Question: I have this application that reuses a sort of idiom in a number of places. There's a TPanel, and on it are some labels and buttons. The purpose is to allow the user to select a date range.

The "&Dates" caption is one label, and the "All Dates" part is a second one. When the user clicks the "Choose" button a form pops up presenting the user with a pair of Date/Time controls and OK/Cancel buttons. If the user hits OK after selecting some dates, the 2nd label changes to "From mm/dd/yyyy To mm/dd/yyyy".
Is it plausible to create a component that packages up these controls? I have been looking at various resources for component writers and they don't seem to be pointed at the problems I am thinking about, such as handling the onclick events for the buttons. If this is a reasonable thing to attempt, I'd also appreciate pointers to descriptions of how to make such a "composite control."
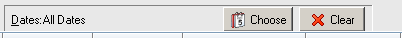
Answer: It's reasonable, yes.
To create such a component, just derive a new class from for instance TCustomPanel, and add the sub-components as fields within the class.
Like this:
'''
TMyDatePicker = class(TCustomPanel)
protected
FChooseButton: TButton;
FClearButton: TButton;
public
constructor Create(Owner: TComponent); override;
end;
constructor TMyDatePicker.Create(Owner: TComponent)
begin
// Inherited
Inherited;
// Create Choose Button
FChooseButton := TButton.Create(Self);
FChooseButton.Parent := Self;
FChooseButton.Align := alRight;
FChooseButton.Caption := 'Choose';
// Create Clear Button
FClearButton := TButton.Create(Self);
FClearButton.Parent := Self;
FClearButton.Align := alRight;
FClearButton.Caption := 'Clear';
end;
'''
To add event handers, just add new protected procedures to your class.
For instance:
'''
procedure TMyDatePicker.HandleChooseButtonClick(Sender: TObject)
begin
// Do whatever you want to do when the choose button is clicked
end;
'''
Then connect the event handler to the OnClick event of the choose button (this should be done within the Create method of the class):
'''
FChooseButton.OnClick := HandleChooseButtonClick;
'''
There's a bit more to it than this, of course, such as fine tuning the alignments of the buttons and adding icons. Also you'll need to create your own events, such as OnDateSelected or OnDateModified.
But, apart from that, I think the above example should at least get you going. :)